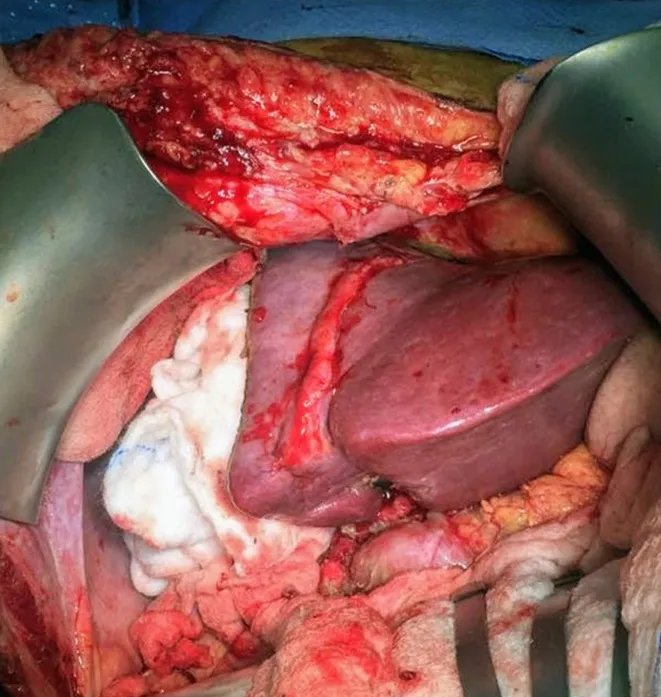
Patient 1: Intraoperative photograph of the liver after completion of the second stage. The disease right liver was resected, and the remnant left liver shows significant hypertrophy when compared to stage 1.
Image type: medical_photograph (other_medical_photograph)